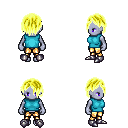
a pixel art fantasy rpg character, female body template, dark elf, purple skin, teal sleeveless shirt, gold greaves, gold bangs hairstyle, metal boots, four views (front, back, left, right), 2x2 character sprite sheet, small pixel art, hard edges, no anti-aliasing